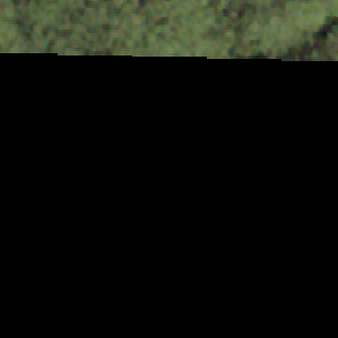
Label: other